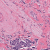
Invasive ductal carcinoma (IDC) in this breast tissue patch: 1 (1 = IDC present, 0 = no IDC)